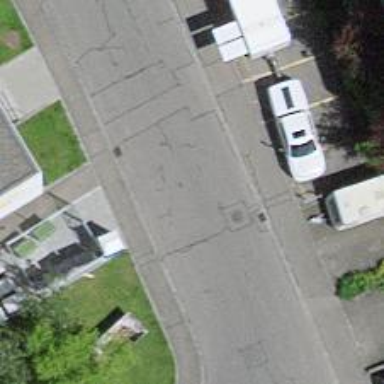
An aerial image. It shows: Residential road with asphalt surface. There are sidewalks on both sides of the road.